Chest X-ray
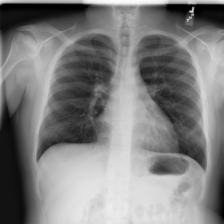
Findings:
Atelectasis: negative
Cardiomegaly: negative
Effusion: negative
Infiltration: negative
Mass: negative
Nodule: negative
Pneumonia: negative
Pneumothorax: negative
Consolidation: negative
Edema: negative
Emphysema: negative
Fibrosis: negative
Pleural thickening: negative
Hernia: negative